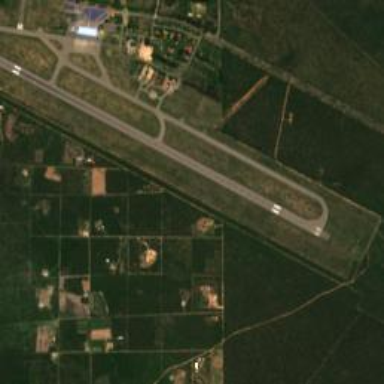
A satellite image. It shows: Runway at airport.